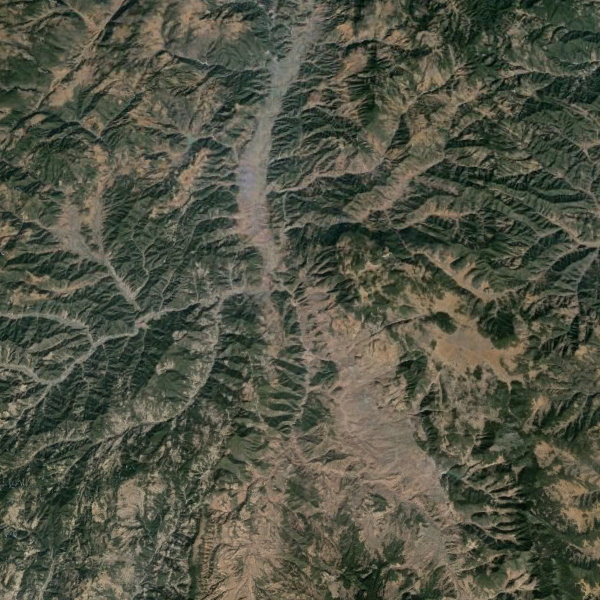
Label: Mountain